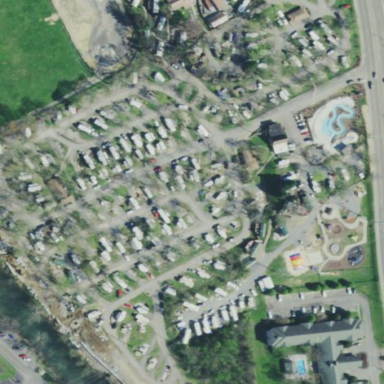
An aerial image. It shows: Caravan site for tourism.